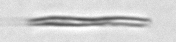
Label: fiber